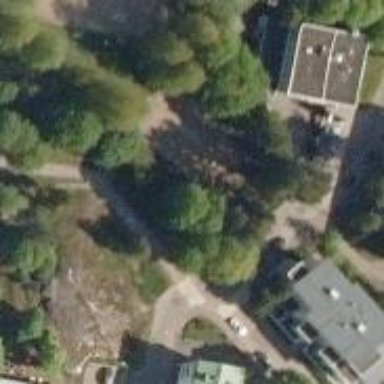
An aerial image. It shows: Park.